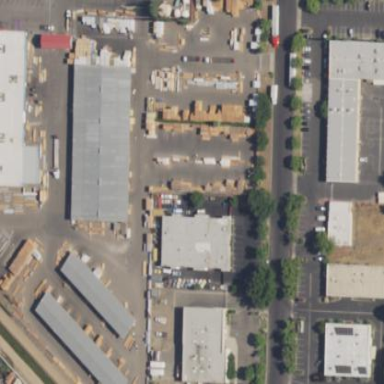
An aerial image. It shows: Commercial area.